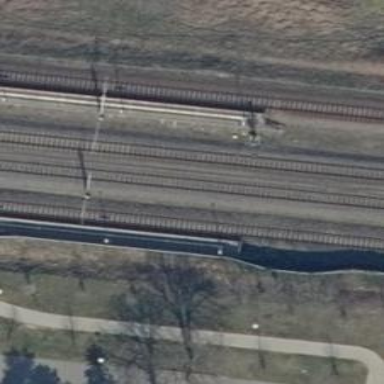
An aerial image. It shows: Close-up of railway platform edge.